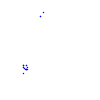
Particle: proton